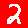
Digit: 2